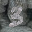
Label: 3